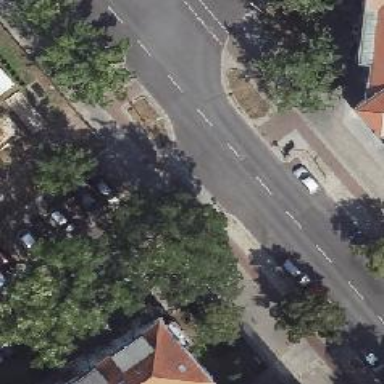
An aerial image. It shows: Residential road with asphalt surface and sidewalks on both sides. There is parallel parking lane on the left side and street side parking on the right.